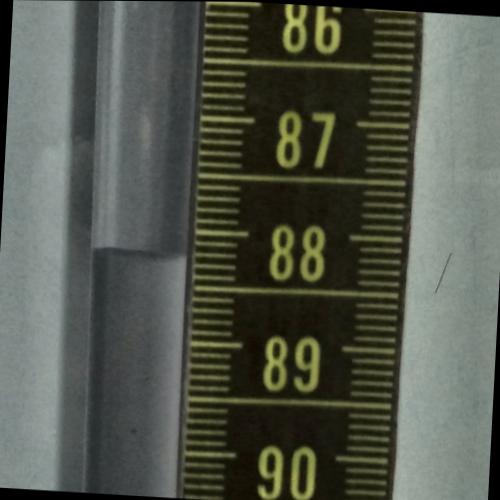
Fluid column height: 88.2 cm